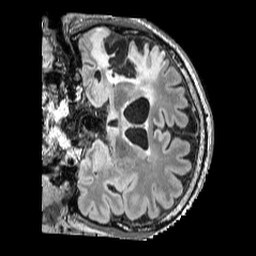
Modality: FLAIR
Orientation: coronal
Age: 47
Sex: male
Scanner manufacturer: siemens
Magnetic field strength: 3 T
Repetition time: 5 s
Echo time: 0.387 s